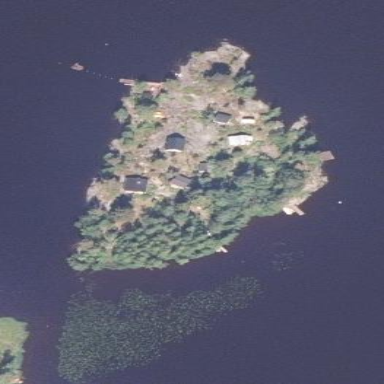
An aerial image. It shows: Islet covered with woodland.